You are looking at a signal-to-image encoding: consecutive vibration samples arranged as the rows of a grayscale square. Based on the visible evidence, which condition applies: normal, inner_race, outer_race, ball?
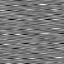
Answer: inner_race